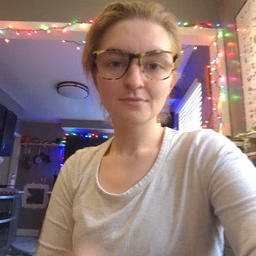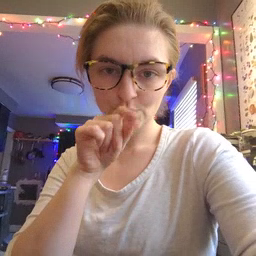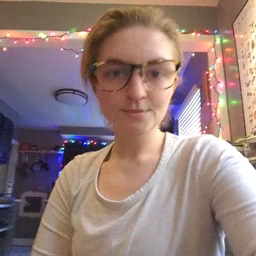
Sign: bird